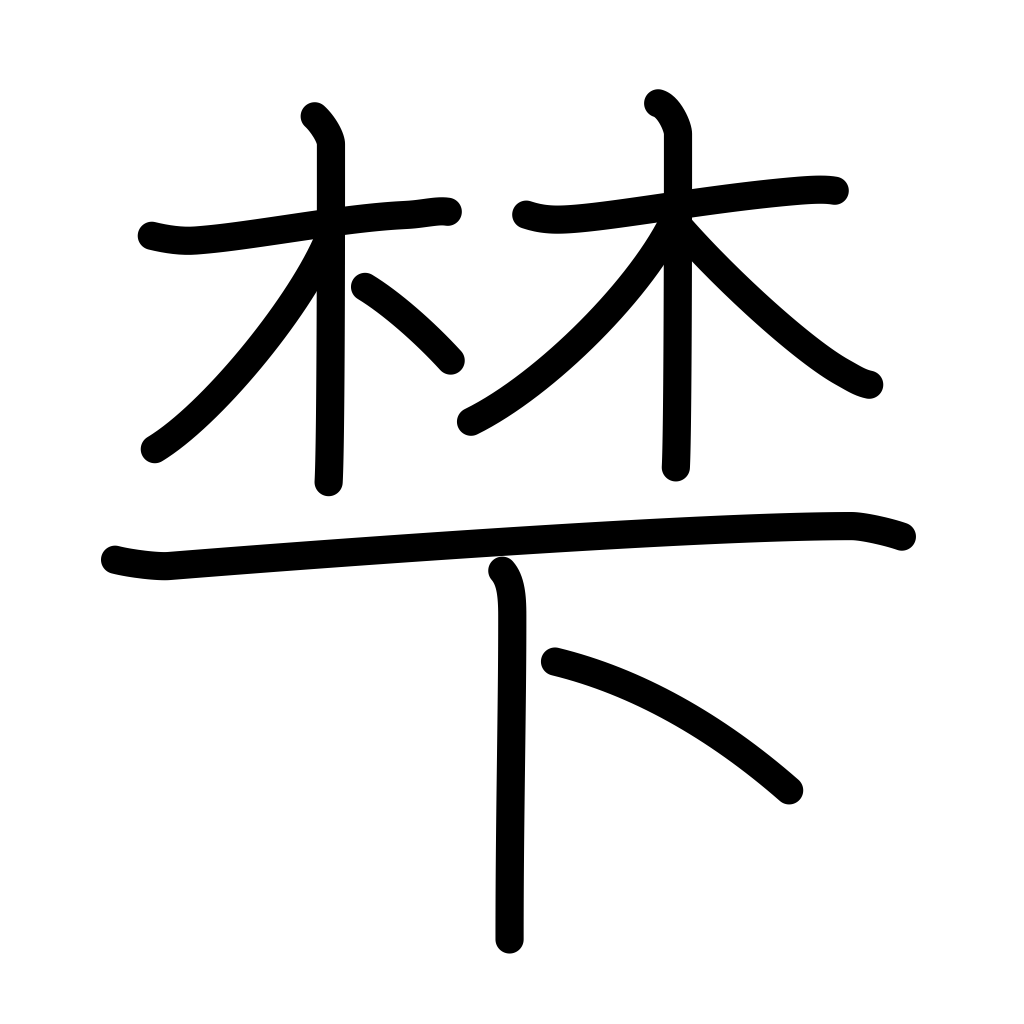
Meaning: base of a mountain